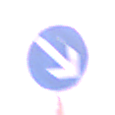
Verkehrszeichen: VorgeschriebeneVorbeifahrtRechts
Umgebung: Outdoor, Urban
Tageszeit: SunriseSunset
Wetter: PartlyCloudy
Licht: Natural
Jahreszeit: NotSpecified
Kontrast: MediumContrast